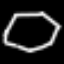
Label: octagon